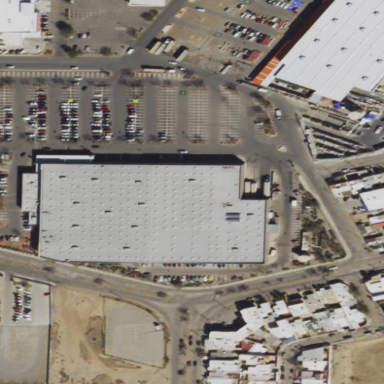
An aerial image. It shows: Wholesale shop building.